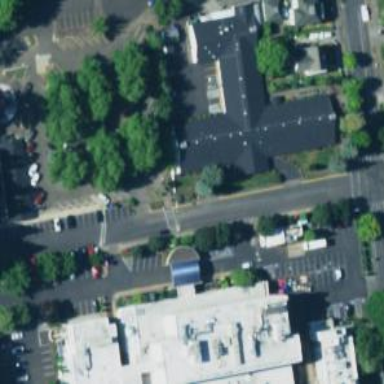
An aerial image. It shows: Healthcare facility identified as hospital.